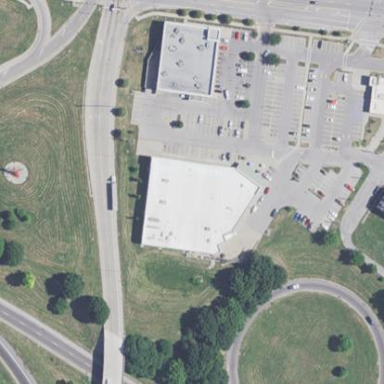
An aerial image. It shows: Supermarket building.